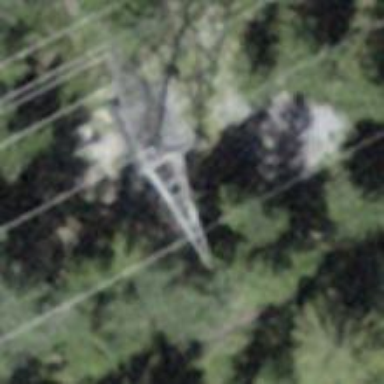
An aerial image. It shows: Power tower.